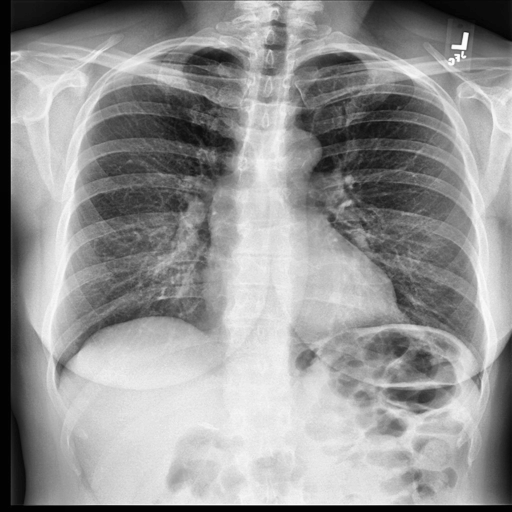
Finding: NORMAL